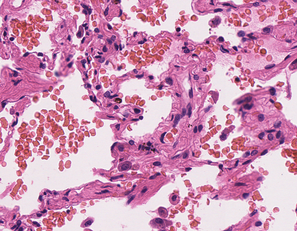
Tumor epithelial tissue: no
Tumor-associated stroma tissue: no
Normal tissue: yes